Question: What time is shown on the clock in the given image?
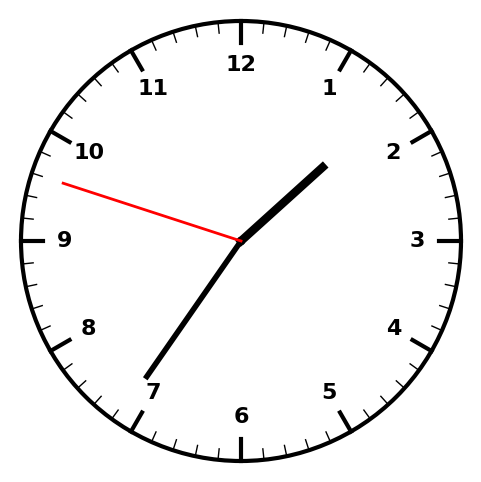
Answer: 01:35:48